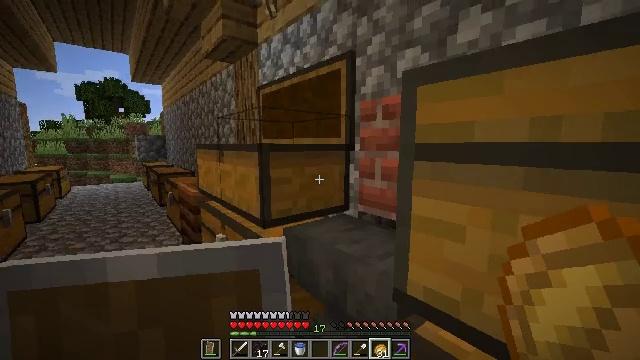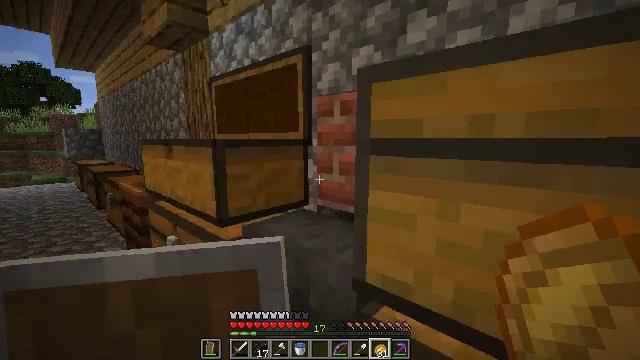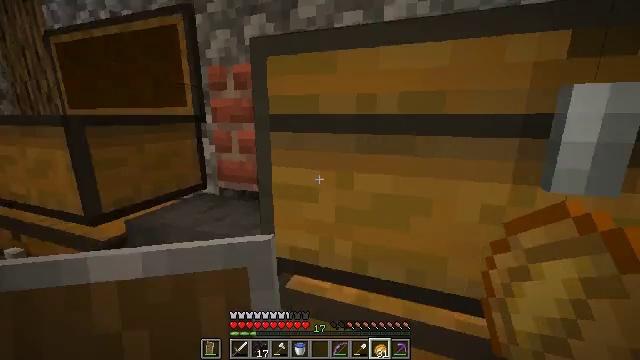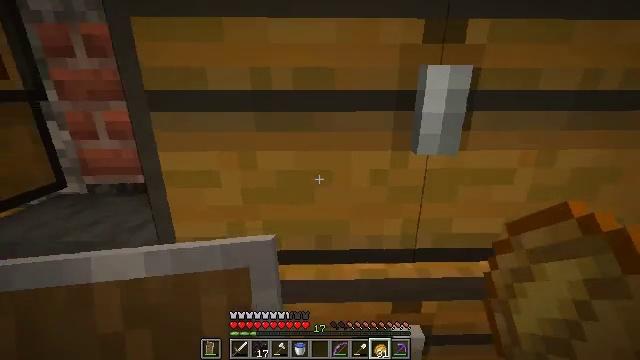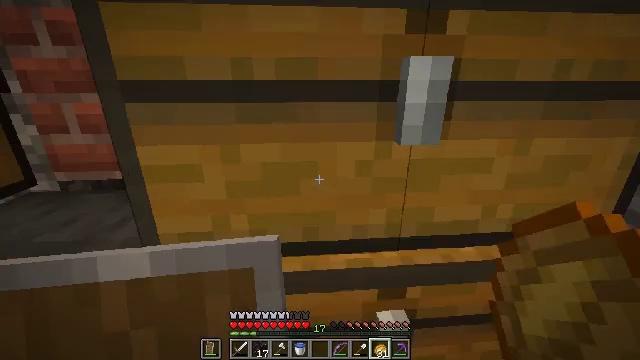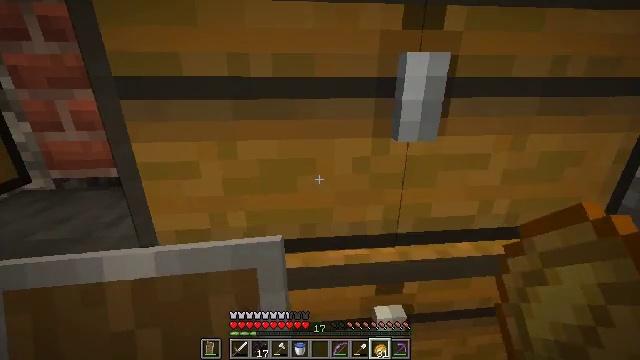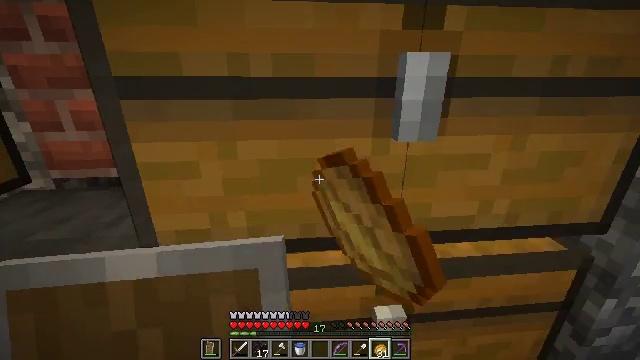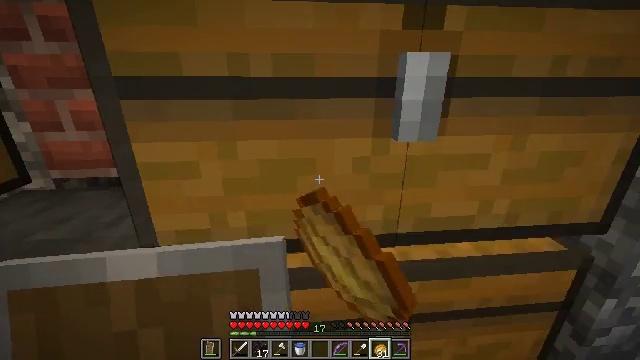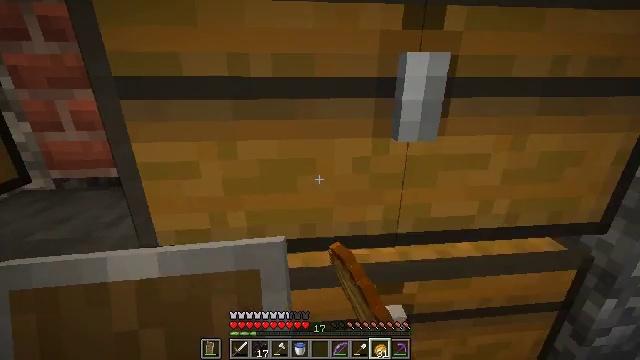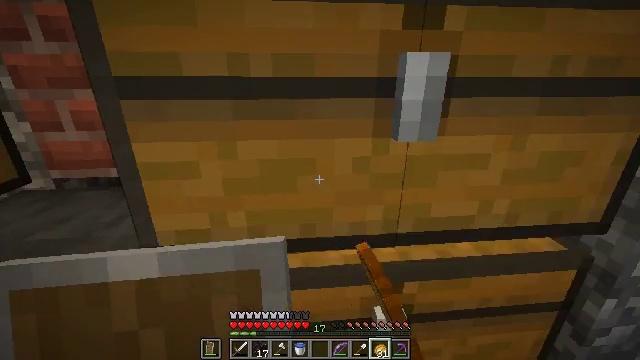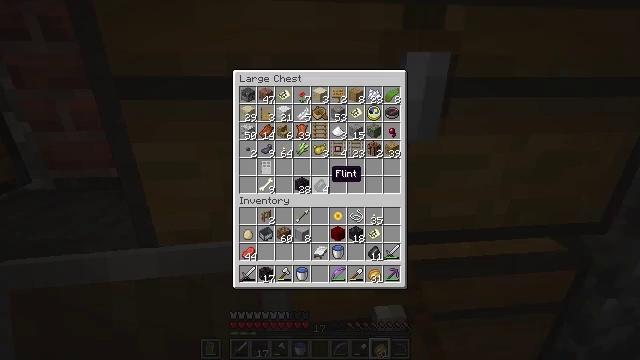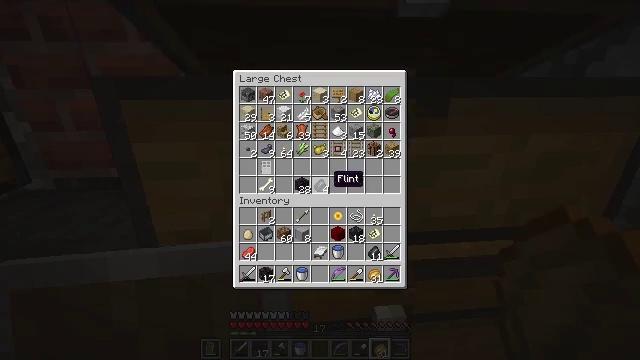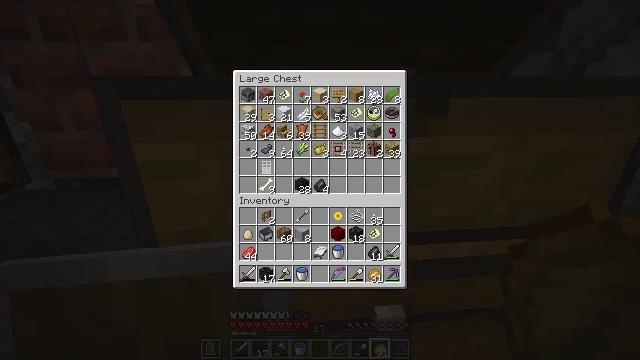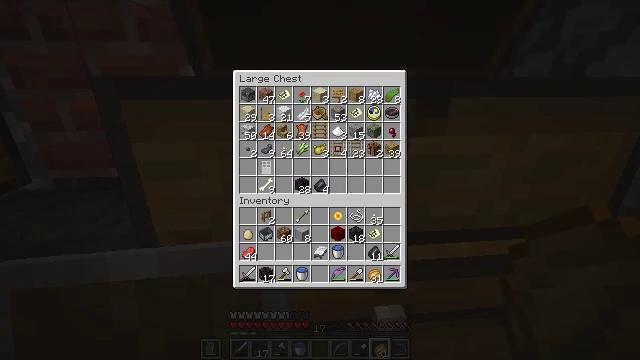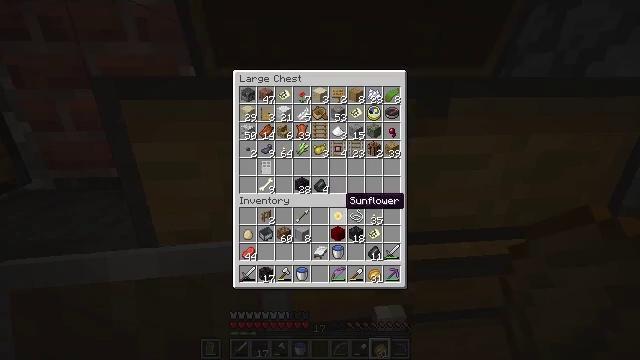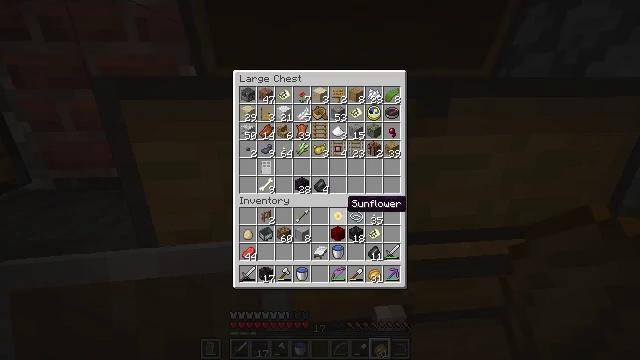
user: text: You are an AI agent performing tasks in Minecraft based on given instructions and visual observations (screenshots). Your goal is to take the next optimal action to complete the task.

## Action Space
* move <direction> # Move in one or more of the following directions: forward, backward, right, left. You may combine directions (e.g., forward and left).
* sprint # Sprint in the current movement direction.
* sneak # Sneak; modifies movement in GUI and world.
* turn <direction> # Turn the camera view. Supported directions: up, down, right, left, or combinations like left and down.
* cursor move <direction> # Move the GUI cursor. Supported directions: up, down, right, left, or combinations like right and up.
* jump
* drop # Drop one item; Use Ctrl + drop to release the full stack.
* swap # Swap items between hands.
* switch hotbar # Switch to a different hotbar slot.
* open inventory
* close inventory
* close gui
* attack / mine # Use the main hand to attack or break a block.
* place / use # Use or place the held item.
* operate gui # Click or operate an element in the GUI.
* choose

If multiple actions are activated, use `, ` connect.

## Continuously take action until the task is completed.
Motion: motion action
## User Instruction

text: Attack the chest to pick it up.
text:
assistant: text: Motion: turn right and down
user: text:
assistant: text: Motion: turn right and down
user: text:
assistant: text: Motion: turn right and down
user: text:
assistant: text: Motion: turn right and down
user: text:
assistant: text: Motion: use / place
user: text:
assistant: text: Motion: use / place
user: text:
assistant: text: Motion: no_op
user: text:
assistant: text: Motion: no_op
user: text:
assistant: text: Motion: no_op
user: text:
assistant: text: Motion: no_op
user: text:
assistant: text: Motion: sneak
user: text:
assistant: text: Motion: sneak, turn down
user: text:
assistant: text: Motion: sneak
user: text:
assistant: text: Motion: sneak
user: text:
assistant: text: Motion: sneak
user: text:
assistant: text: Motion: sneak, turn down
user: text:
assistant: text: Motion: sneak, turn down
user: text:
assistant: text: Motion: sneak
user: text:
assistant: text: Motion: close inventory
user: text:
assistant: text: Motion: turn down, close inventory
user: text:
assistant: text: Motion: turn down
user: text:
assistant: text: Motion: turn down
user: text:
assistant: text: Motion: turn down
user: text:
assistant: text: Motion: turn down
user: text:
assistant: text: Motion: no_op
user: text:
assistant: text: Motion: no_op
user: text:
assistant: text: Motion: no_op
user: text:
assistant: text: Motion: use / place
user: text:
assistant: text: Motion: use / place
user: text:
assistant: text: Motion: use / place